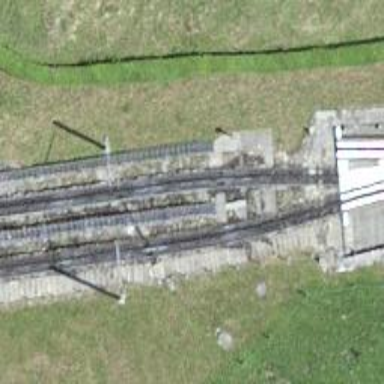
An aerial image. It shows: Narrow-gauge railway track electrified by contact line.